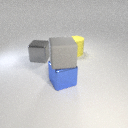
large yellow rubber cylinder to the right of large blue metal cube